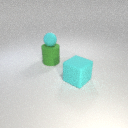
small cyan rubber sphere above large green rubber cylinder